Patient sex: F
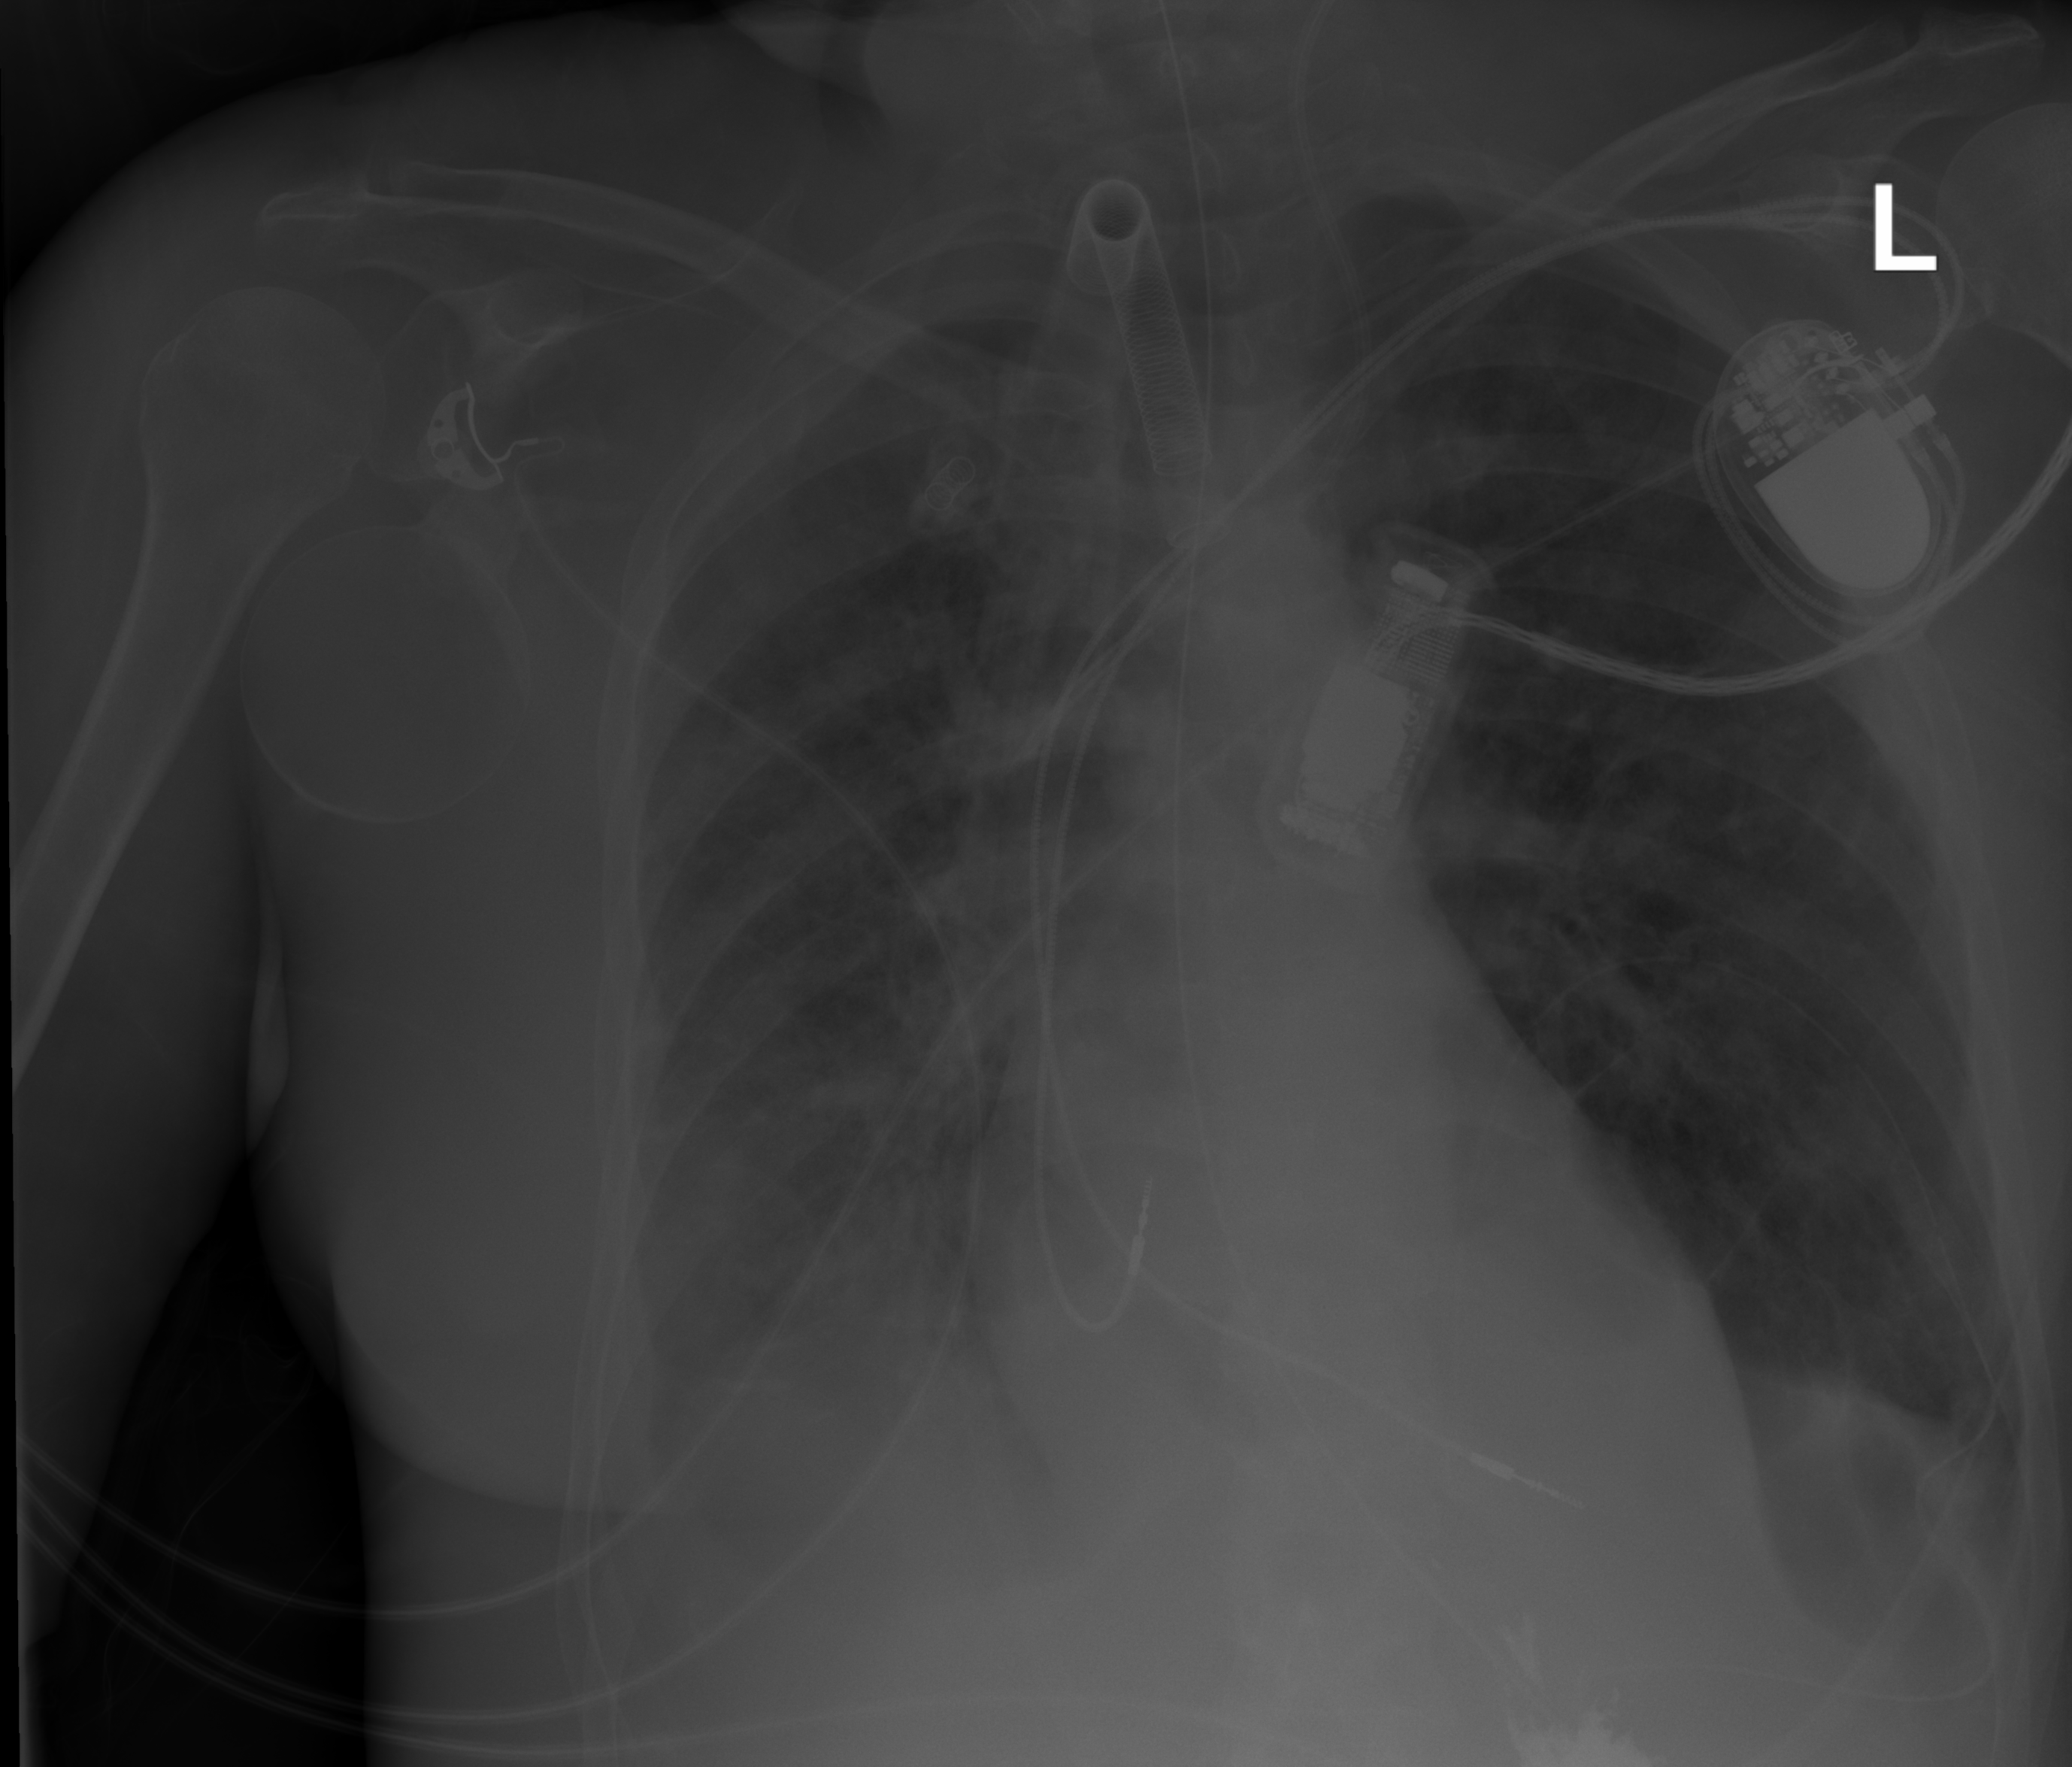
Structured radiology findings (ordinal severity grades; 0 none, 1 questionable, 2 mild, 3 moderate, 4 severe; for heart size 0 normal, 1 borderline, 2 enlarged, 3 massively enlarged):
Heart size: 0
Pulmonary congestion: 2
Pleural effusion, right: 3
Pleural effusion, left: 2
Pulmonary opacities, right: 3
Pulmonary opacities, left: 2
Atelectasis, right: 3
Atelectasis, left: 2